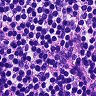
Metastatic tissue present: no